Question: I am developing a android app, i am facing force close issue when i am using "Toast.makeText" in my code, when i remove the line its working perfectly. Can anyone tell me the problem in this. i am pasting the screenshot of Log Cat.

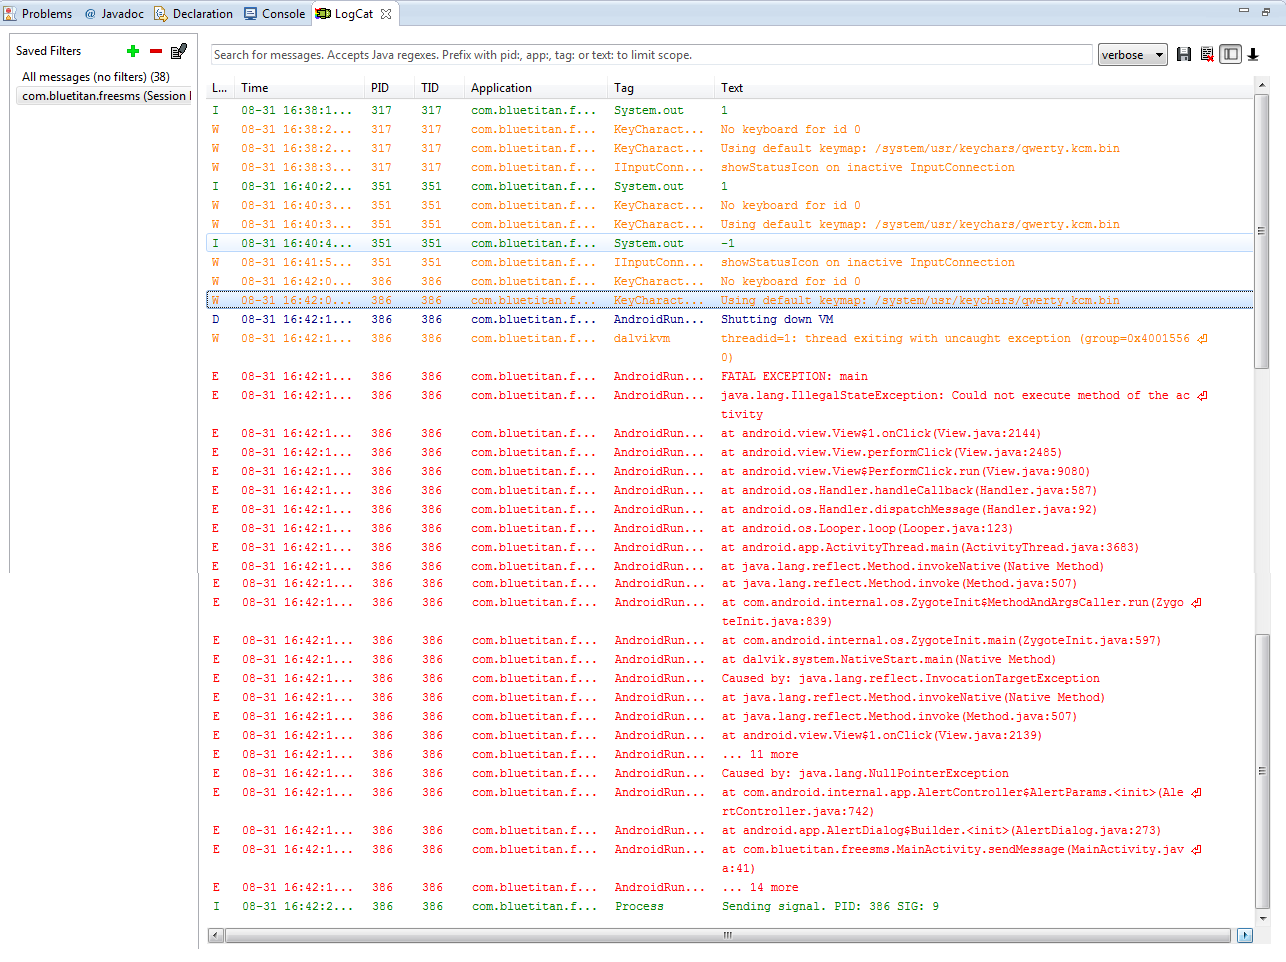
Answer: '''
Toast.makeText(MainActivity.this, "Sending SMS..Please Wait..!!",Toast.LENGTH_SHORT).show();
'''